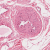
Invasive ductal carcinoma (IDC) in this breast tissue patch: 0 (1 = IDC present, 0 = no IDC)